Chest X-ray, PA view. Patient: 58 years old, sex M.
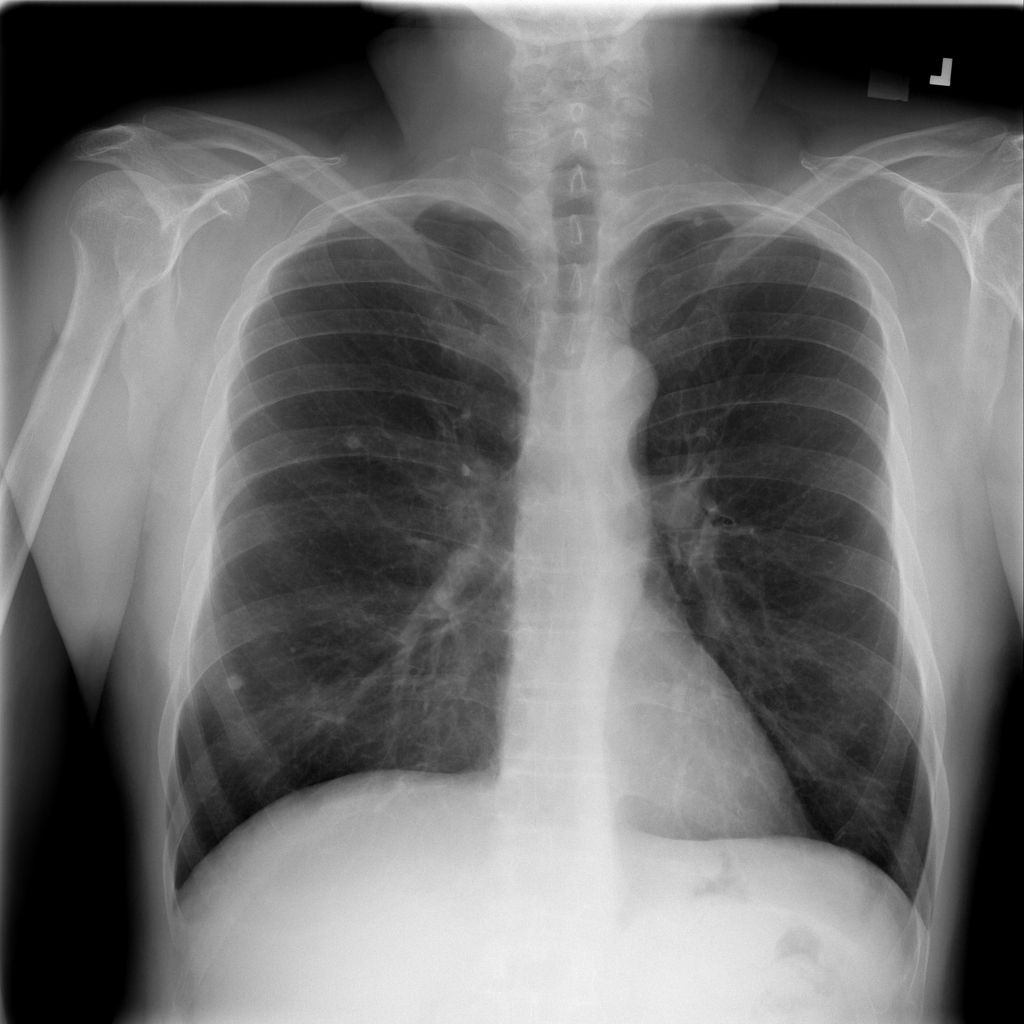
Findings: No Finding